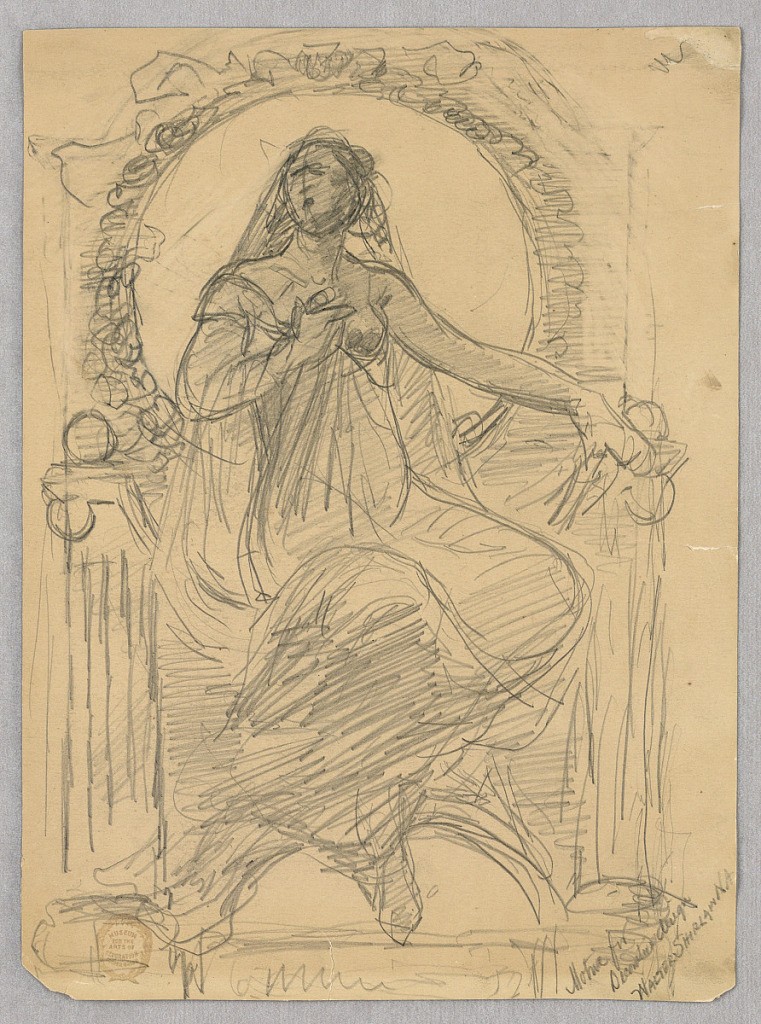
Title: Motif for Decorative Design
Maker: Walter Shirlaw, American, b. Scotland, 1838–1909
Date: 1875–80
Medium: Graphite on paper
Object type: Drawing
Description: A woman, shown from the front, seated in front of a circular window.